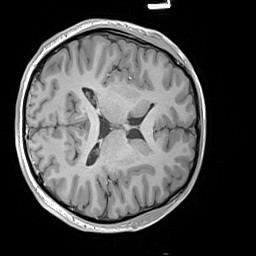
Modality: T1w
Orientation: axial
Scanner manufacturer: siemens
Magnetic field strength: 3 T
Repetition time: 2 s
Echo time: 0.0024 s